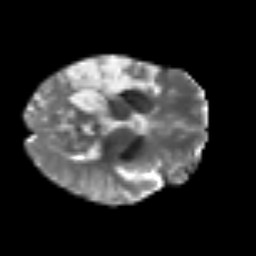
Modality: T2w
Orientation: axial
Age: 62
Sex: female
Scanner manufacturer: siemens
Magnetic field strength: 3 T
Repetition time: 3.2 s
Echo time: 0.081 s